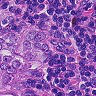
Metastatic tissue present: yes